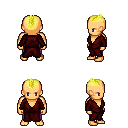
a pixel art fantasy rpg character, male body template, human, tanned skin, red robe, magenta pants, gold short mohawk hairstyle, four views (front, back, left, right), 2x2 character sprite sheet, small pixel art, hard edges, no anti-aliasing